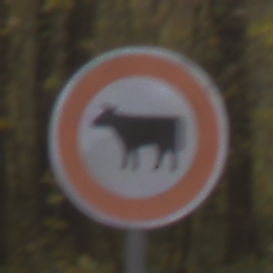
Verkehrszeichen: VerbotViehtrieb
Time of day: MorningAfternoon
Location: Outdoor (Nature)
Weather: Overcast
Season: Autumn
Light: Natural